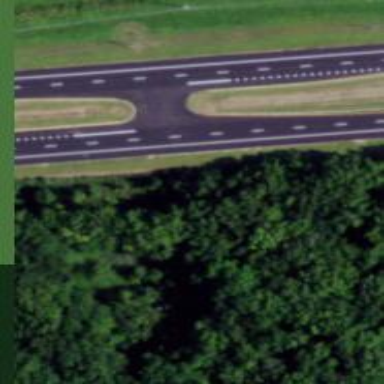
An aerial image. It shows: Asphalt trunk link road.